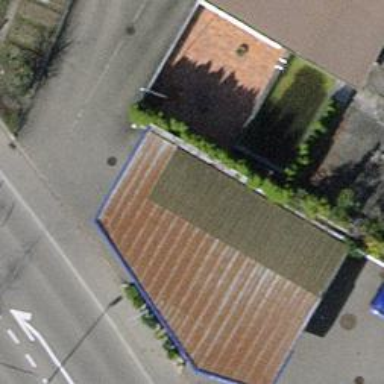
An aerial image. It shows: Car shop.